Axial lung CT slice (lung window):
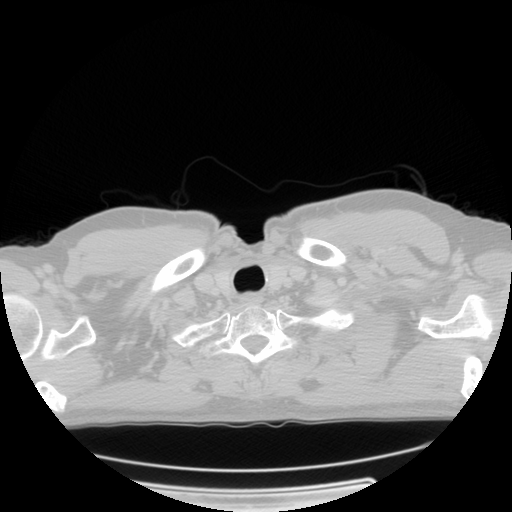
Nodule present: no